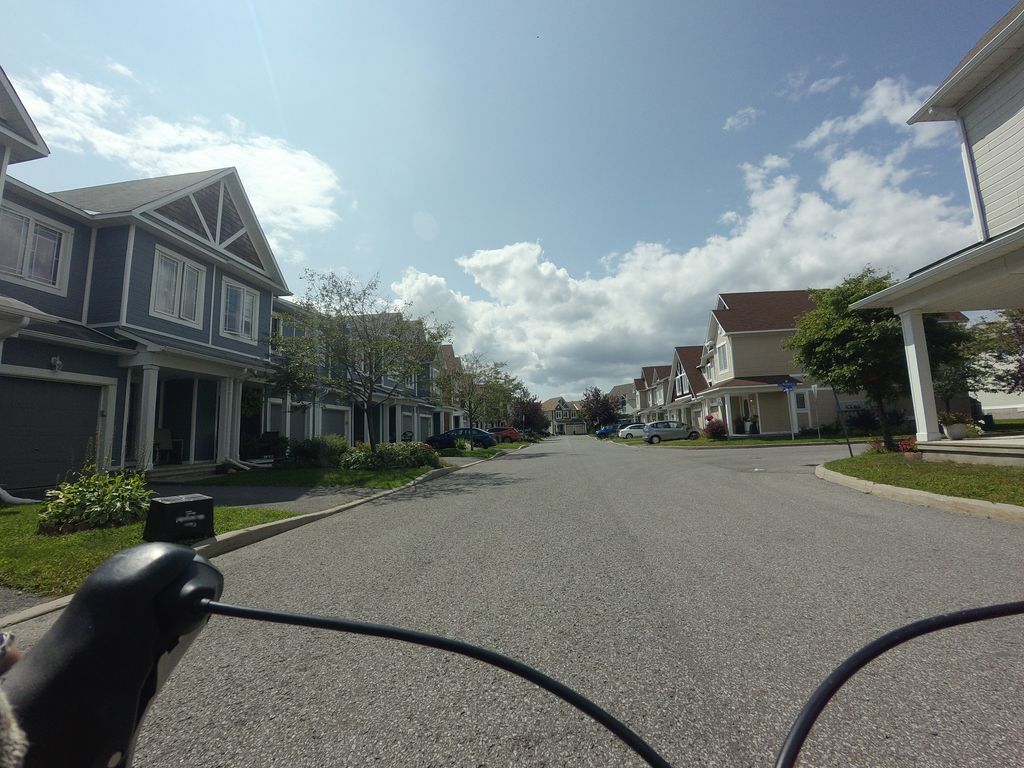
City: ottawa-gatineau